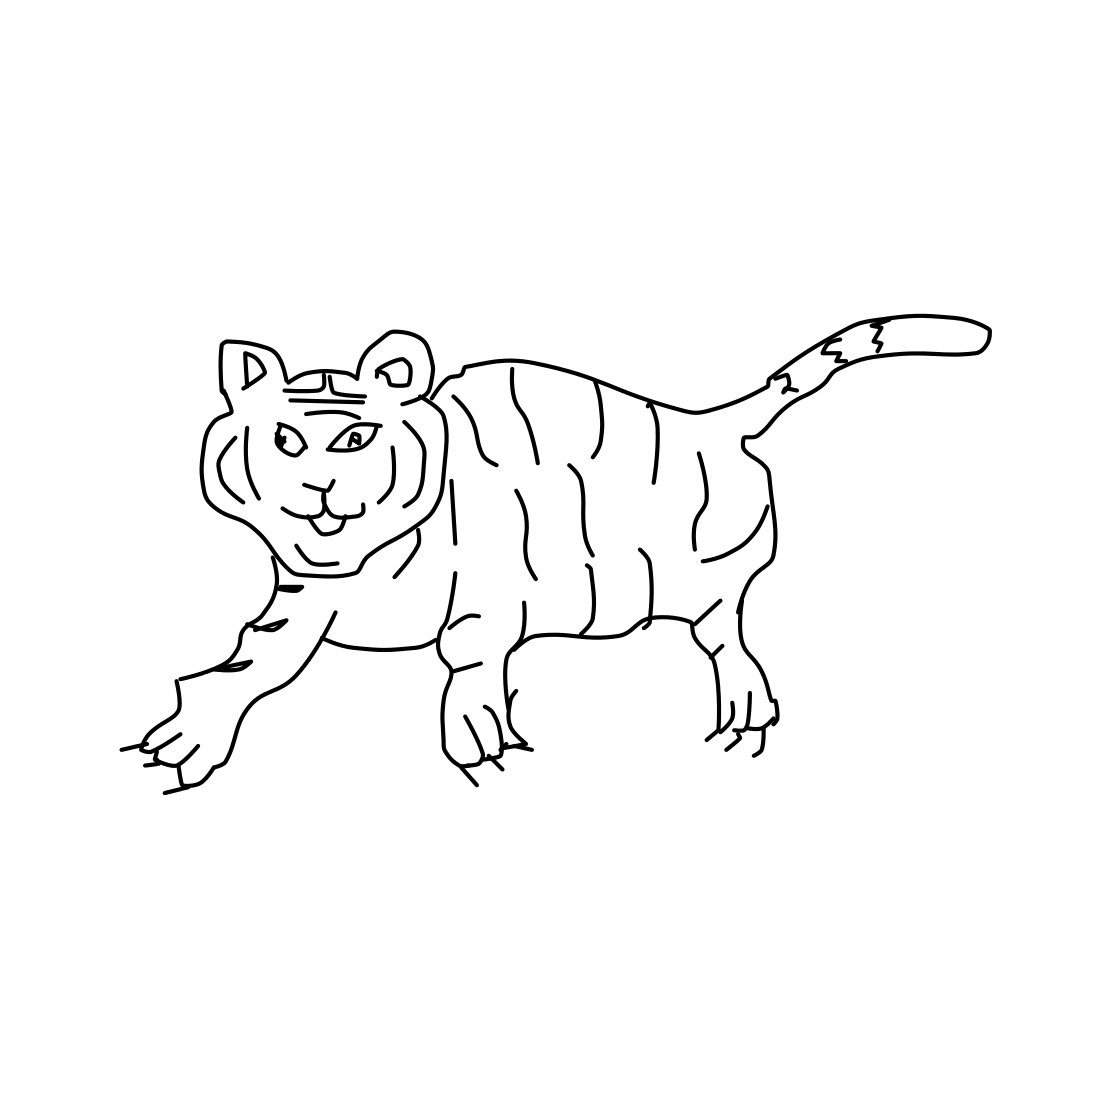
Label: tiger